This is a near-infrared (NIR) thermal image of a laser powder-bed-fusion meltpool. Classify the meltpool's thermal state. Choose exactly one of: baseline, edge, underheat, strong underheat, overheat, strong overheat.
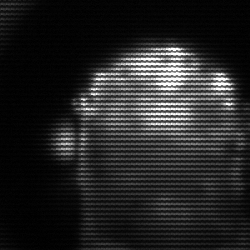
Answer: baseline